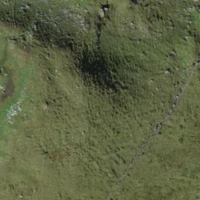
EUNIS habitat code: 26
Species observed at this site:
Lotus alpinus
Geum montanum